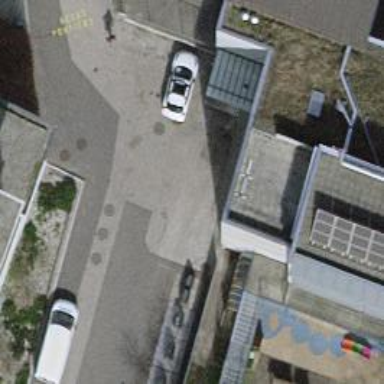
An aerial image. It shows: Footway made of paving stones.